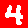
Digit: 4